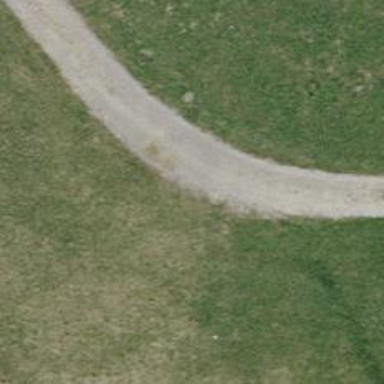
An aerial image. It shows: Track with grade 3 pebblestone surface.